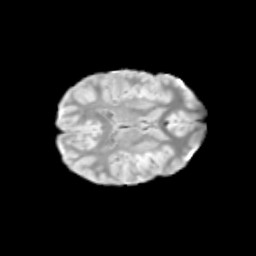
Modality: T2w
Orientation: axial
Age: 12
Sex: female
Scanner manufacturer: siemens
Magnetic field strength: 3 T
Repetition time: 3.8 s
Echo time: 0.07 s